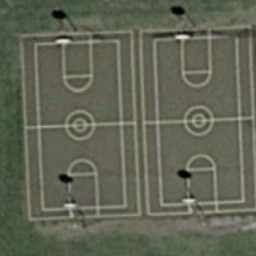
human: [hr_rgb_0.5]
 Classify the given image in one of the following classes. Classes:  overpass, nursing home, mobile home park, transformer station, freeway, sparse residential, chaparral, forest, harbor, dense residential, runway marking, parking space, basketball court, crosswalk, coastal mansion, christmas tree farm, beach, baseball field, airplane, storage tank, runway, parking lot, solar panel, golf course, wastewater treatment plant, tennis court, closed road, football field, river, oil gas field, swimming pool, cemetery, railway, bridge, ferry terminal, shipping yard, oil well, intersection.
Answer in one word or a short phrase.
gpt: basketball court